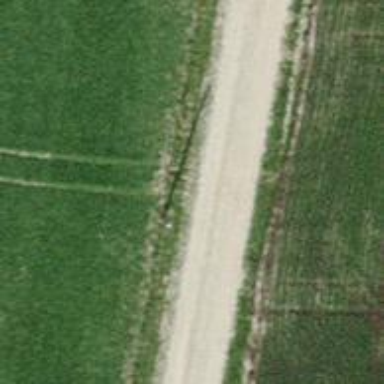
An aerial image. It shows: Straight power pole.